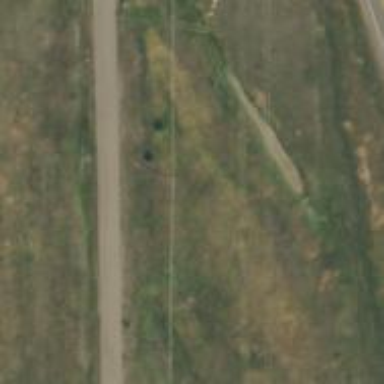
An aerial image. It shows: Power pole.